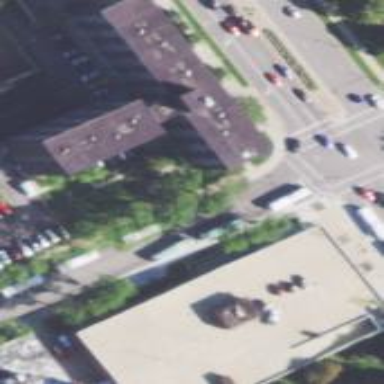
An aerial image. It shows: Bus station.